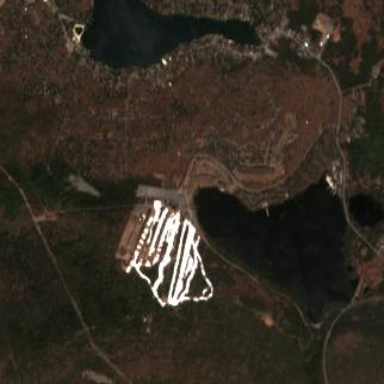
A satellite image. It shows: Area designated for winter sports.